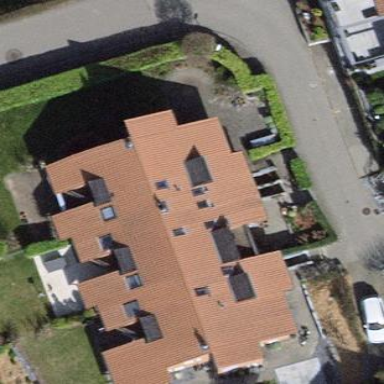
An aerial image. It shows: Simple and straightforward house.